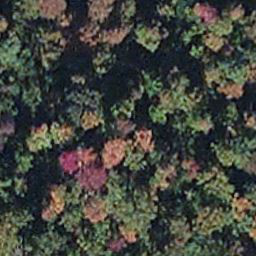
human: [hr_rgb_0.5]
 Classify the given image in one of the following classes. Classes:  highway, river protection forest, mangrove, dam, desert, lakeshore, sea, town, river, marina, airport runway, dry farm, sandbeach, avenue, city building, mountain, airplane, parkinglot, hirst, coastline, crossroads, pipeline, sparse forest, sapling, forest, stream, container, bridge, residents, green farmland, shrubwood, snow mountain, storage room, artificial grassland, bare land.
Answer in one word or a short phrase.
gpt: mangrove